Interaction volume radius: 10 \u00c5
Interaction volume height: 25 \u00c5
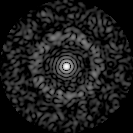
Disorder parameter: 0.8374